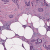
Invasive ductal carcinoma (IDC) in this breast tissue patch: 1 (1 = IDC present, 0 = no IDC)